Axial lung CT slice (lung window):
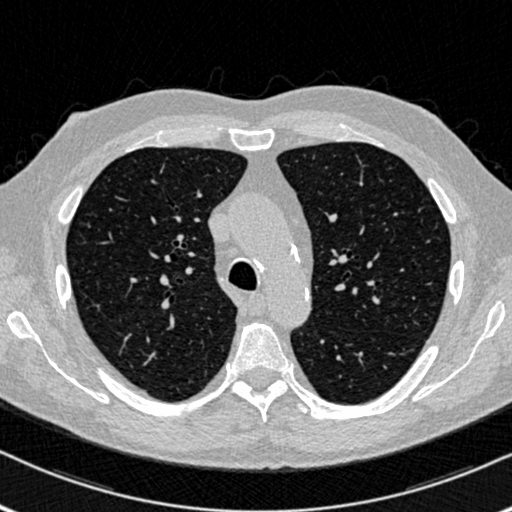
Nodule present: no